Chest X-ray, PA view. Patient: 29 years old, sex F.
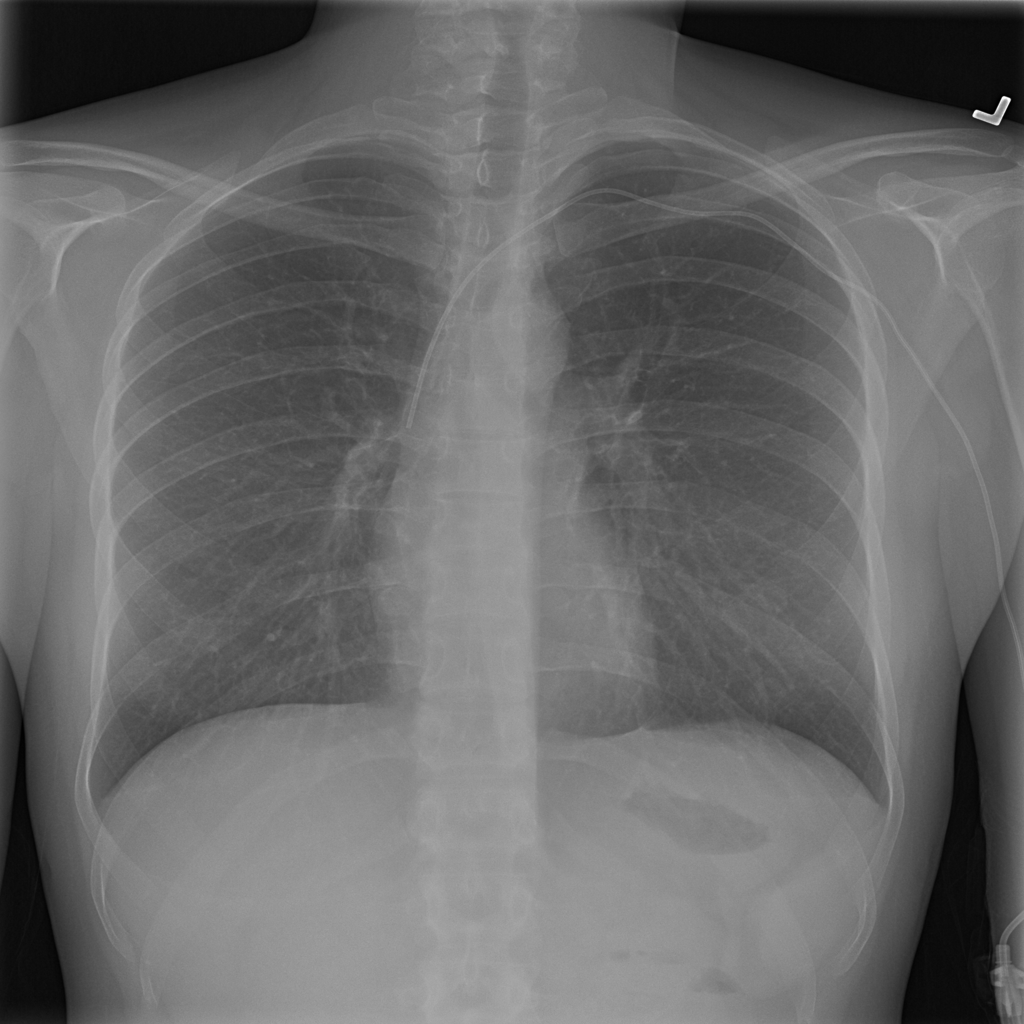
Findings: No Finding